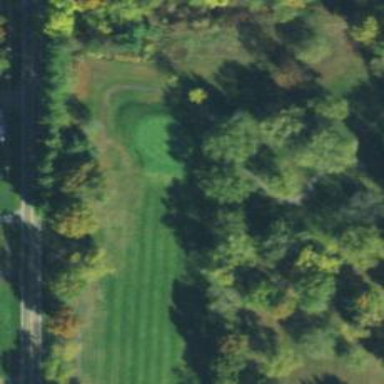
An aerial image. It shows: Golf hole.